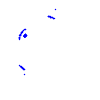
Particle: proton